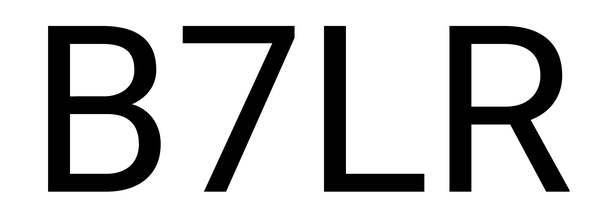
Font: Roboto_Regular